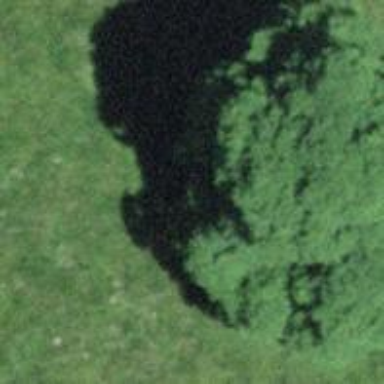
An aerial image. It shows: Single tag "natural: tree."